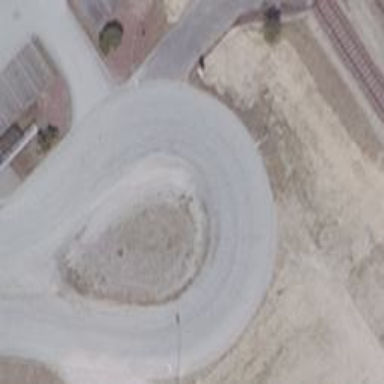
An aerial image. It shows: Turning loop on the road.